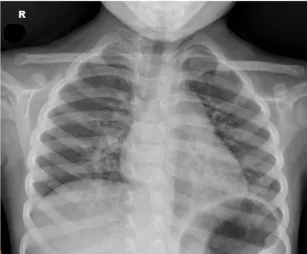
(A) Chest X-ray image exhibiting increased bronchoalveolar infiltration over the right lung field.
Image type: radiology (x_ray)